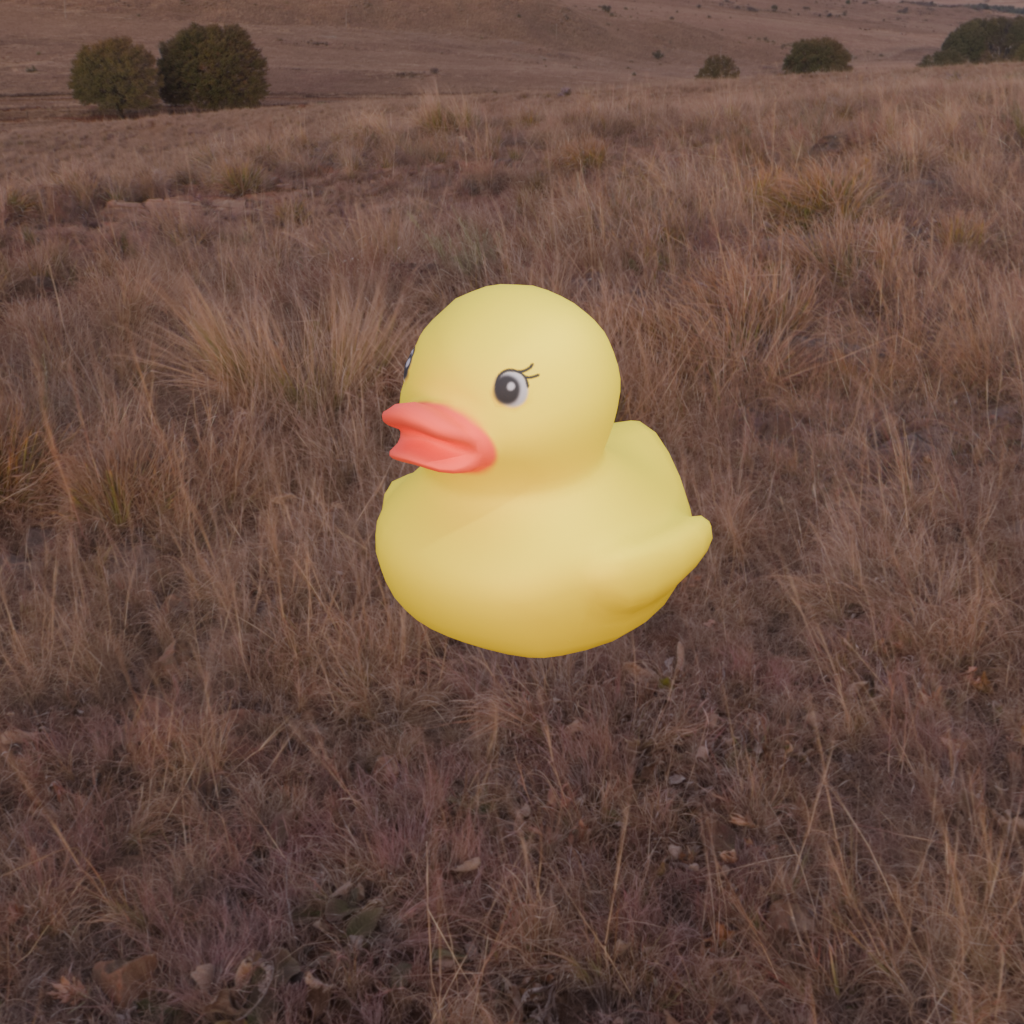
an image of a yellow rubber duck seen from <front_left> in a rural landscape at sunset with a colorful sky.